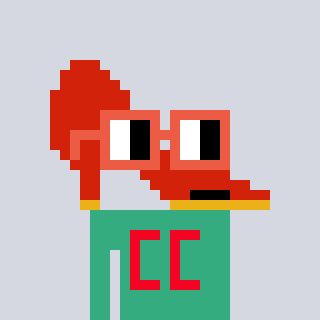
a pixel art character with square orange glasses, a highheel-shaped head and a teal-colored body on a cool background